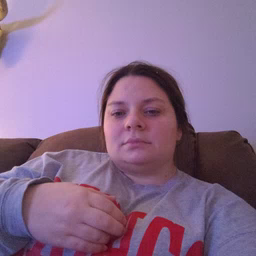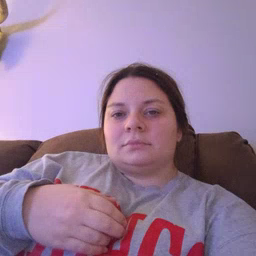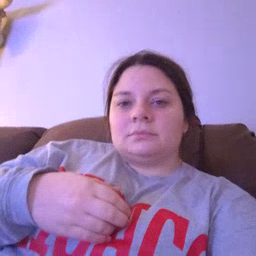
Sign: all